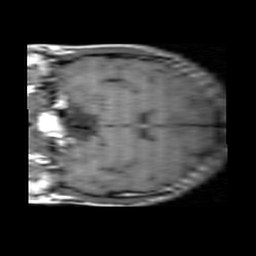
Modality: T1w
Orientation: coronal
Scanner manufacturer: siemens
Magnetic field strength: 1.5 T
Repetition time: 0.537 s
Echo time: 0.012 s